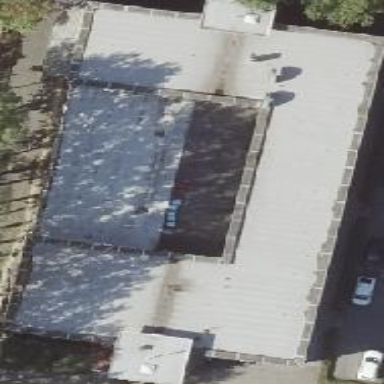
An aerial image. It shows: Flat-roofed commercial building.